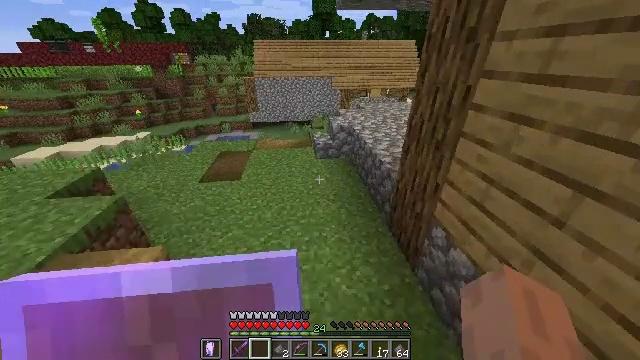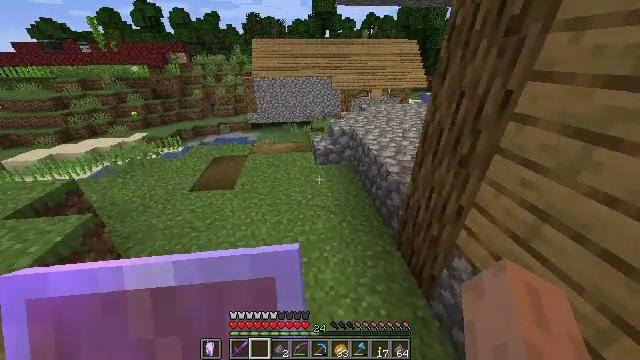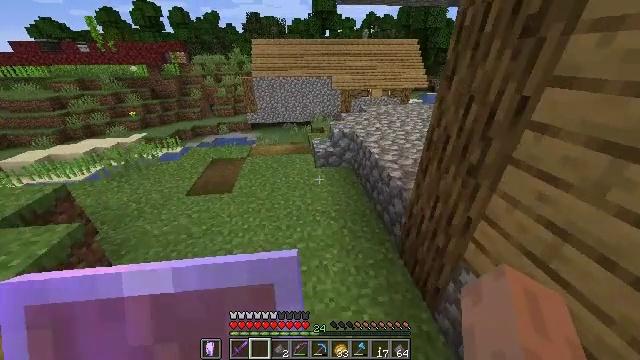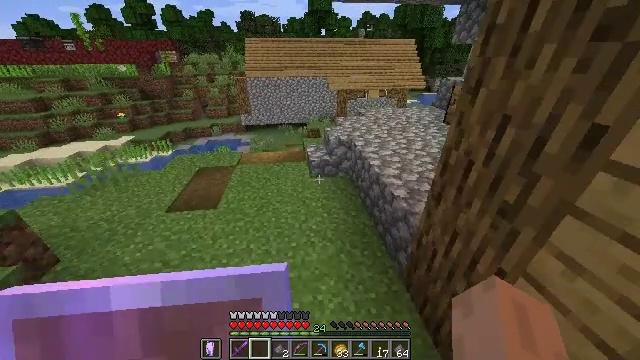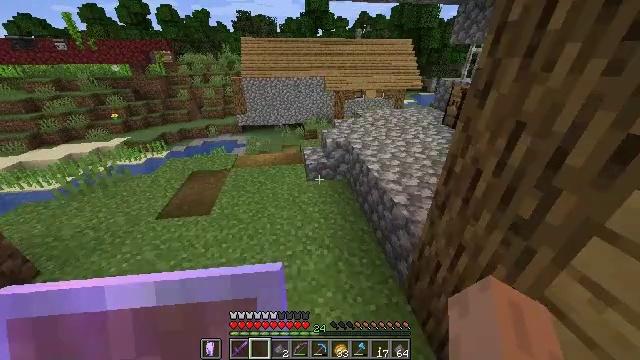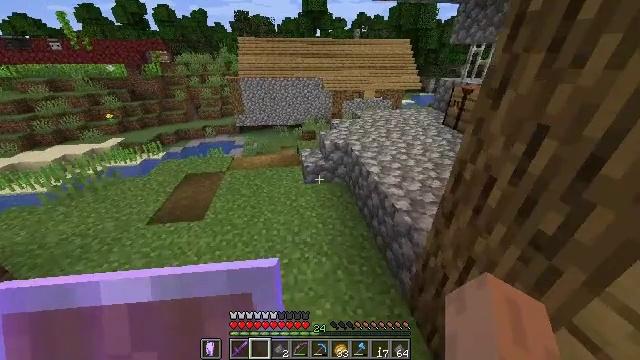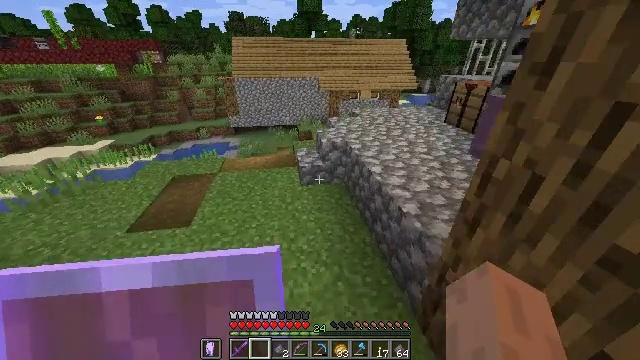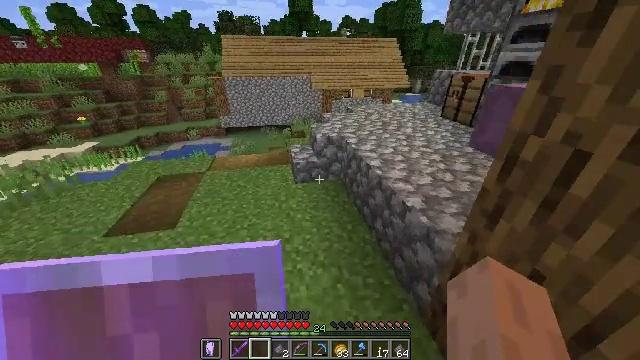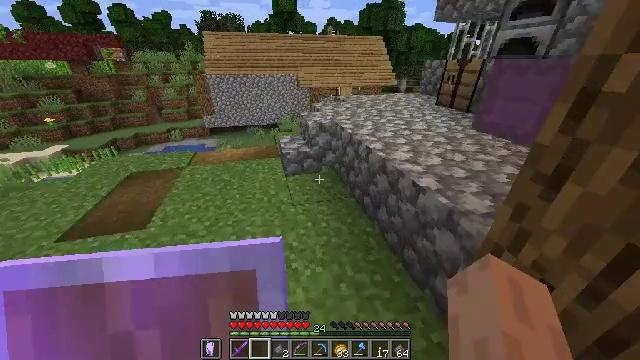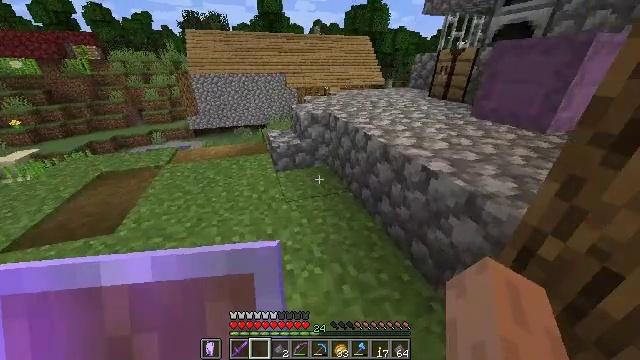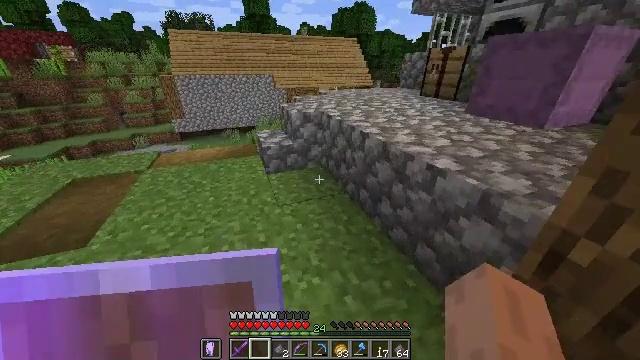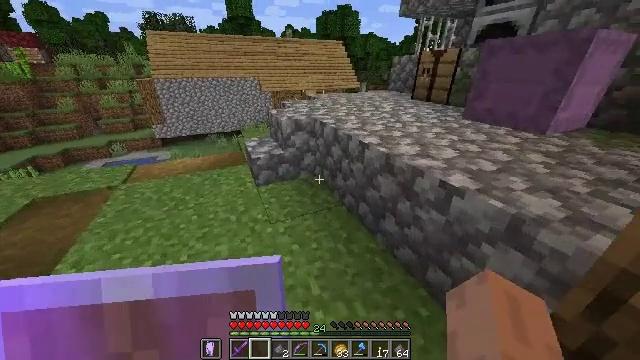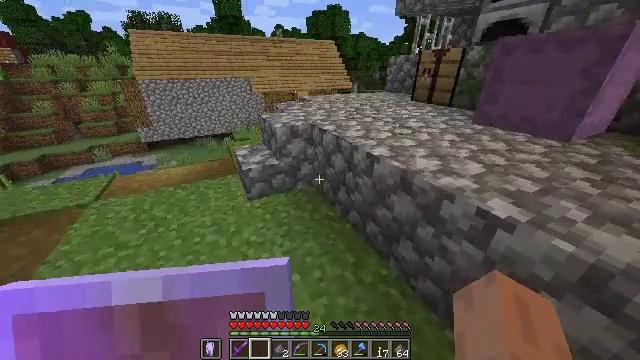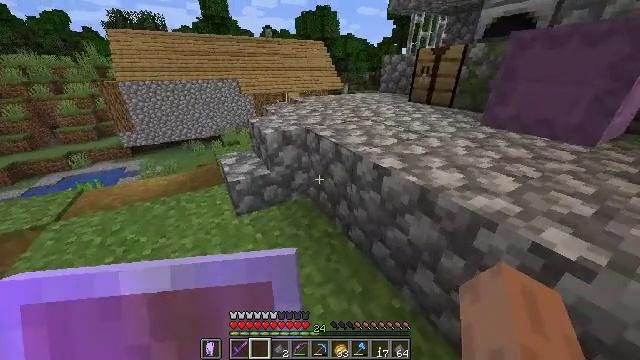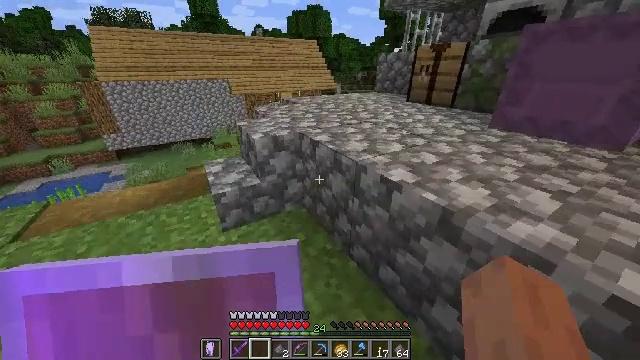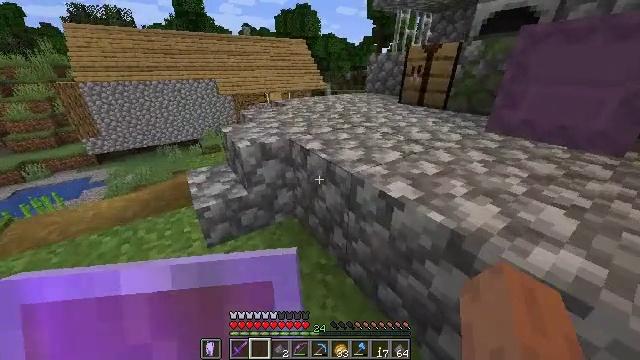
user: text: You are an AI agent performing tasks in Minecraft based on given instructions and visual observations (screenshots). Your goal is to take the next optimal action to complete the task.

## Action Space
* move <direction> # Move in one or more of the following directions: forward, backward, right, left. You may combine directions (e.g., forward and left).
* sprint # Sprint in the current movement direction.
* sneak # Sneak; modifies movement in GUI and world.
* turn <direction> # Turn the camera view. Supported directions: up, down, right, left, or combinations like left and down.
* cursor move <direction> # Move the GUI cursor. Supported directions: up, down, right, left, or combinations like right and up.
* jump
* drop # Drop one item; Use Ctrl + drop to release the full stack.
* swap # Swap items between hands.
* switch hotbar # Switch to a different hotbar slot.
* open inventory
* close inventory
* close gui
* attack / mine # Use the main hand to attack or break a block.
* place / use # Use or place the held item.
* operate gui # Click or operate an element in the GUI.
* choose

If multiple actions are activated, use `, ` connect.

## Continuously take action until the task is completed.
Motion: motion action
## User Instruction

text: Open a crafting table and craft the TNT.
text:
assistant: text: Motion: move forward
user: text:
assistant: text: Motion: move forward
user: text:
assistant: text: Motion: move forward, turn right
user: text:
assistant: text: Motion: move forward
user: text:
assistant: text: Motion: move forward
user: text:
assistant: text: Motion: move forward and move left, turn right
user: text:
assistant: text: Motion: move forward and move left, turn right
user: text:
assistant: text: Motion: move forward and move left, turn right
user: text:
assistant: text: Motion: move forward and move left, turn right
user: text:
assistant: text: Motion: move forward, turn right
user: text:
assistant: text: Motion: move forward, turn right
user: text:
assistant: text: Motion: move forward, turn right
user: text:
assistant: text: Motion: move forward, turn right
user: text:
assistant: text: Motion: move forward, turn right
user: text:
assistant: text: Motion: move forward, turn right
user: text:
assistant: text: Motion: move forward, turn right, jump
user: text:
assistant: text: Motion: move forward, jump
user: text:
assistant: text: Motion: move forward, jump
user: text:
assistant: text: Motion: move forward, turn right, jump
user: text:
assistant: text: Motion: move forward
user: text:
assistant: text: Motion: move forward
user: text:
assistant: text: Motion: move forward
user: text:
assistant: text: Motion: move forward
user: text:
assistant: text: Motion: move forward
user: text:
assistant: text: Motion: move forward
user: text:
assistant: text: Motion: move forward
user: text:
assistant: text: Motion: move forward
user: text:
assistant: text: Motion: move forward
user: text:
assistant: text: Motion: move forward
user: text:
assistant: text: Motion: move forward